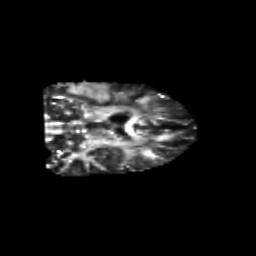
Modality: FA
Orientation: coronal
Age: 43
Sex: male
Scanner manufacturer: siemens
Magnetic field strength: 3 T
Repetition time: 8.9 s
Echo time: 0.088 s